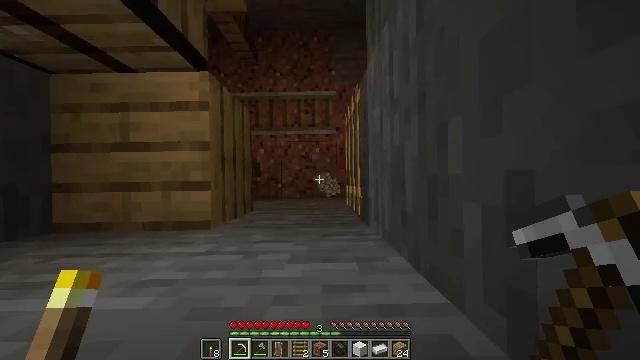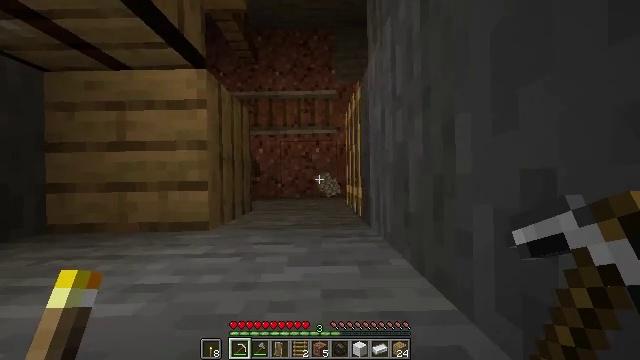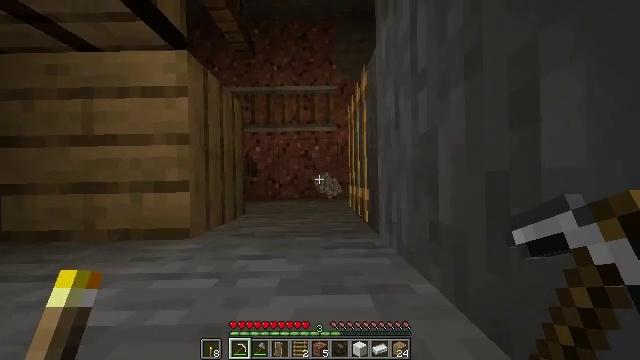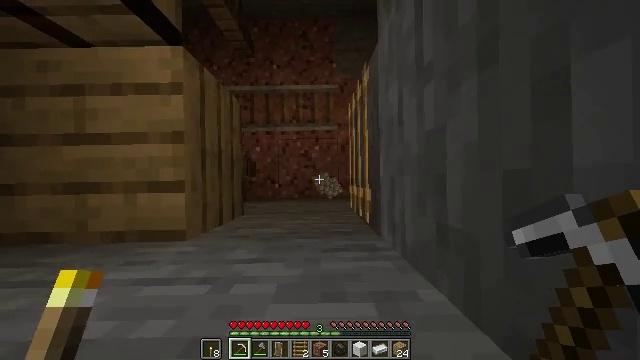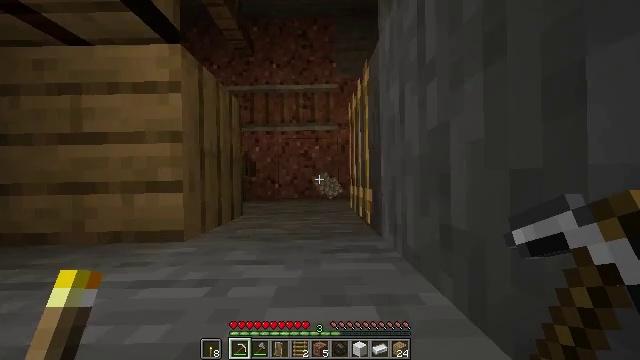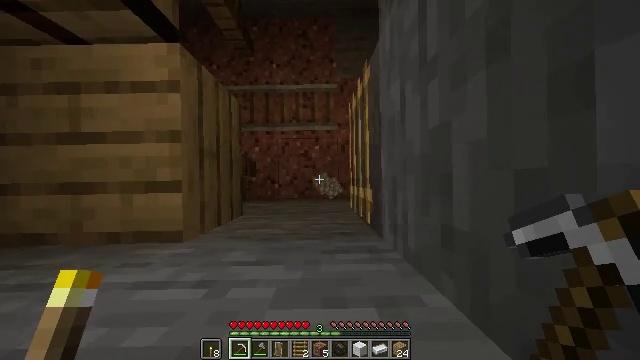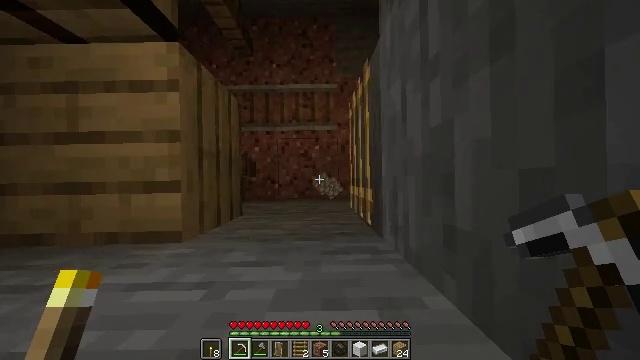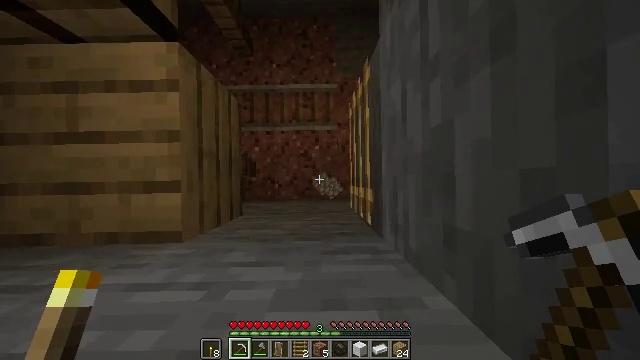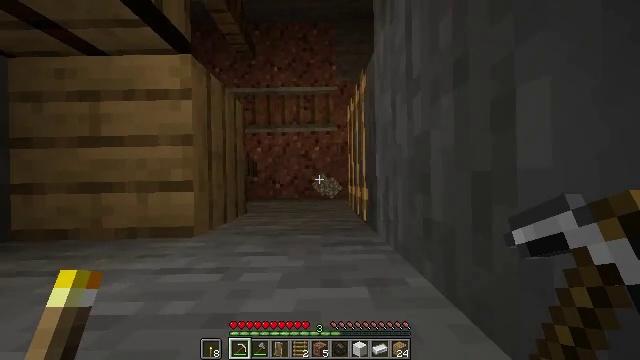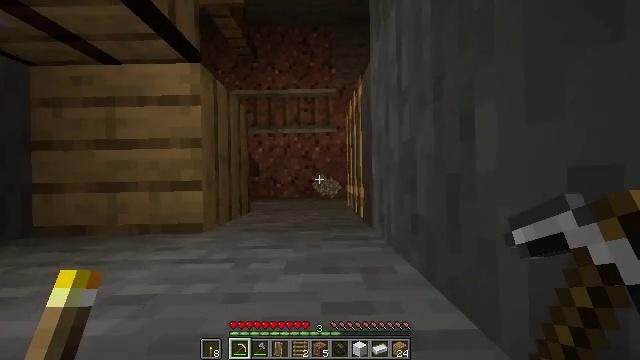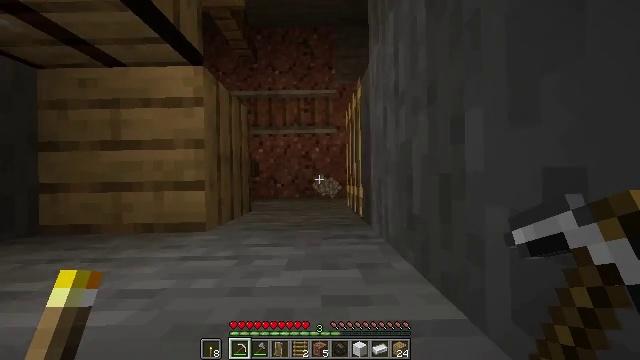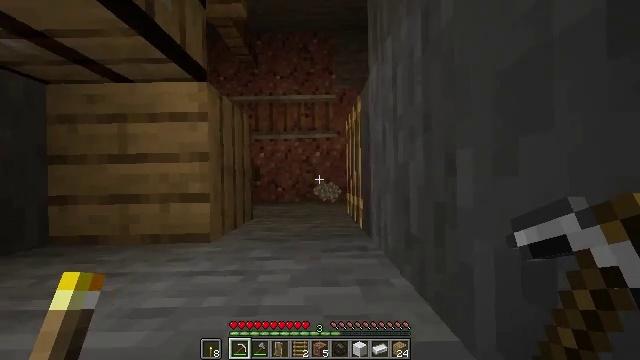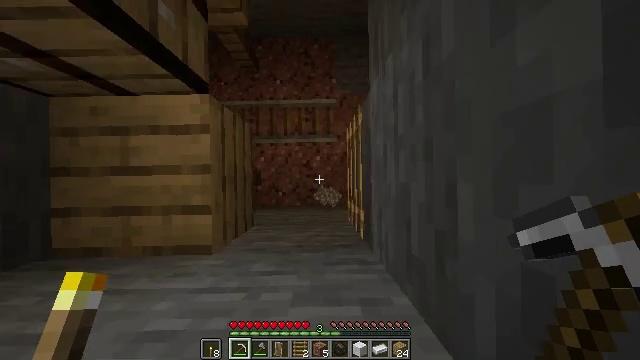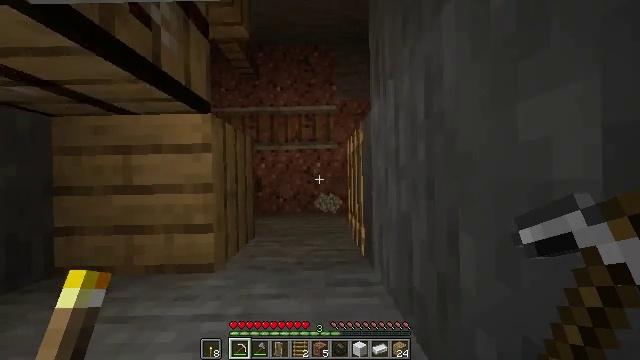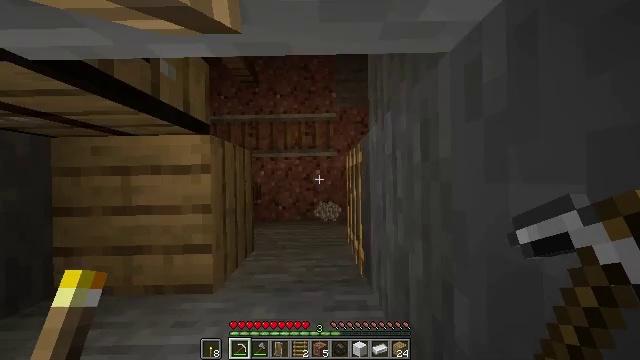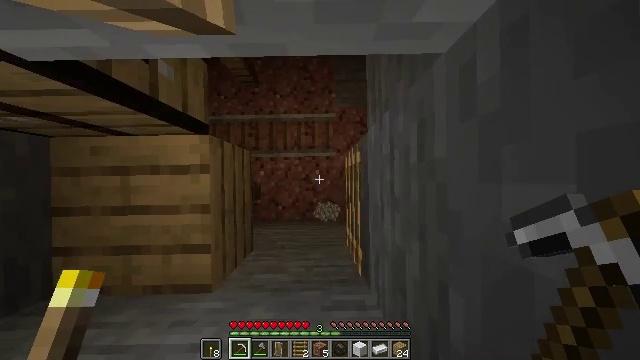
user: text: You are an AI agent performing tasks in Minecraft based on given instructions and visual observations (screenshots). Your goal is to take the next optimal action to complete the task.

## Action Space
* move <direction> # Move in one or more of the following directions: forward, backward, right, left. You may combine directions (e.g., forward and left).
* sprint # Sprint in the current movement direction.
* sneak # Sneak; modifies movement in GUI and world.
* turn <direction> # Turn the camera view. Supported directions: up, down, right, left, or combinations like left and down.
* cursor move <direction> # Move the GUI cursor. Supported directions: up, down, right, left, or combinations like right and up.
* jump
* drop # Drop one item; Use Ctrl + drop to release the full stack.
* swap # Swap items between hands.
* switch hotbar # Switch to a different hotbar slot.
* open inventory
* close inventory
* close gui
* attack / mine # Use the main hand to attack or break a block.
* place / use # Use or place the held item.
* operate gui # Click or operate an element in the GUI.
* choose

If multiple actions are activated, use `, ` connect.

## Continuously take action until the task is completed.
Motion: motion action
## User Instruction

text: Mine the ladder from the wall.
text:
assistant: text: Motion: sneak
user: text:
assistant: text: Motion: sneak
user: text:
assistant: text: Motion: sneak
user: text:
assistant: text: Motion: sneak
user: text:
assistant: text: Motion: sneak
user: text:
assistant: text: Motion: sneak
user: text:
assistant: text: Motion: no_op
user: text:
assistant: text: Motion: no_op
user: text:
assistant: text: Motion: no_op
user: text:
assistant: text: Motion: no_op
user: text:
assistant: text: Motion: move forward
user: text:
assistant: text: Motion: move forward
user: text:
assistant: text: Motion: move forward
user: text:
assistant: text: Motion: move forward
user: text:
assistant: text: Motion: move forward
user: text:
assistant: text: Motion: move forward
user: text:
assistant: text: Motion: move forward
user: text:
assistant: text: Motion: move forward
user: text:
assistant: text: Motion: move forward
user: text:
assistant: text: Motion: move forward
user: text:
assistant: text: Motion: move forward
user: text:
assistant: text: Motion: move forward
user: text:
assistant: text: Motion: move forward, turn left
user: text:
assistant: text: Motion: move forward, turn left and up
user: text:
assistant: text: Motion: turn left and up
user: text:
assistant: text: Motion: turn left and up
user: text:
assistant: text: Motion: turn right and up
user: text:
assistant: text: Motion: turn right and up
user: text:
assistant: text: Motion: turn right and up
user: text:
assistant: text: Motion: turn right and up